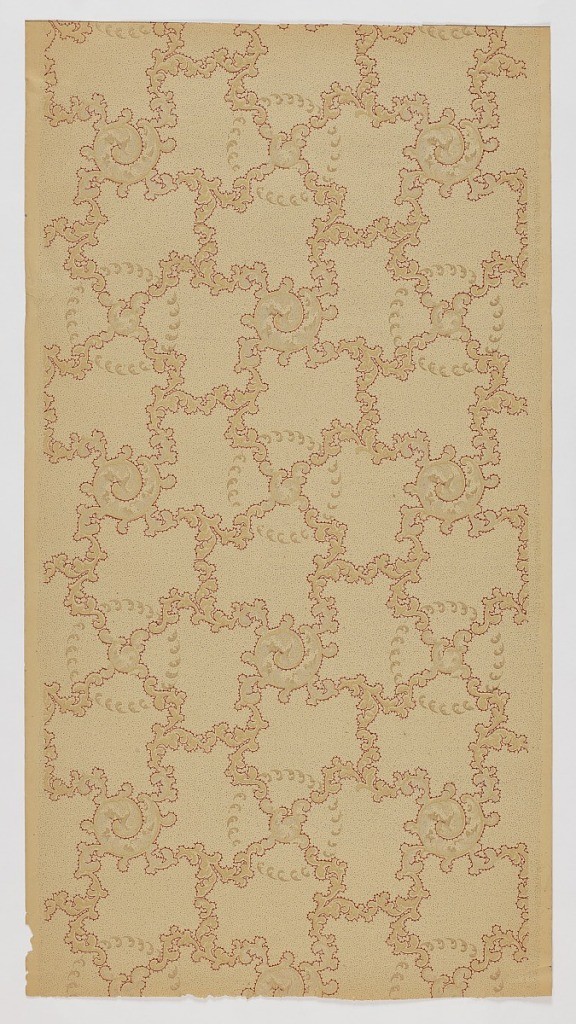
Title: Ceiling paper
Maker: Maxwell & Co., S.A., Chicago, Illinois, USA
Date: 1905–1915
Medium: Machine printed paper, ungrounded, liquid mica
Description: Alternating large and small acanthus scrolls, connected by scrolling acanthus. Circluar motif around each of the smaller scrolls.